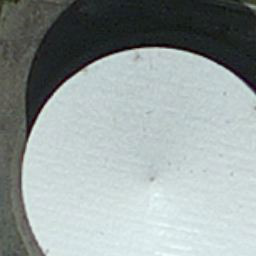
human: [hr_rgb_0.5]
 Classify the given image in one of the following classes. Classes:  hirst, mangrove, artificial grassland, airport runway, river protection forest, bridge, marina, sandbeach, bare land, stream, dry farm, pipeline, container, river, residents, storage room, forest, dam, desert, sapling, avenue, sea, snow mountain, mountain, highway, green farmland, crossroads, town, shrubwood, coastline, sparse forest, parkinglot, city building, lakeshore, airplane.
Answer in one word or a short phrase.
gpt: storage room